Brain MRI, t1w sequence, axial 2D slice.
Patient: age 29, sex F, weight 78 kg, height 1.78 m
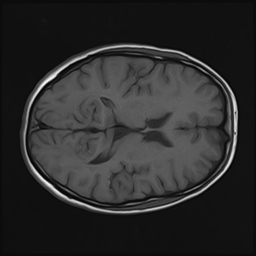